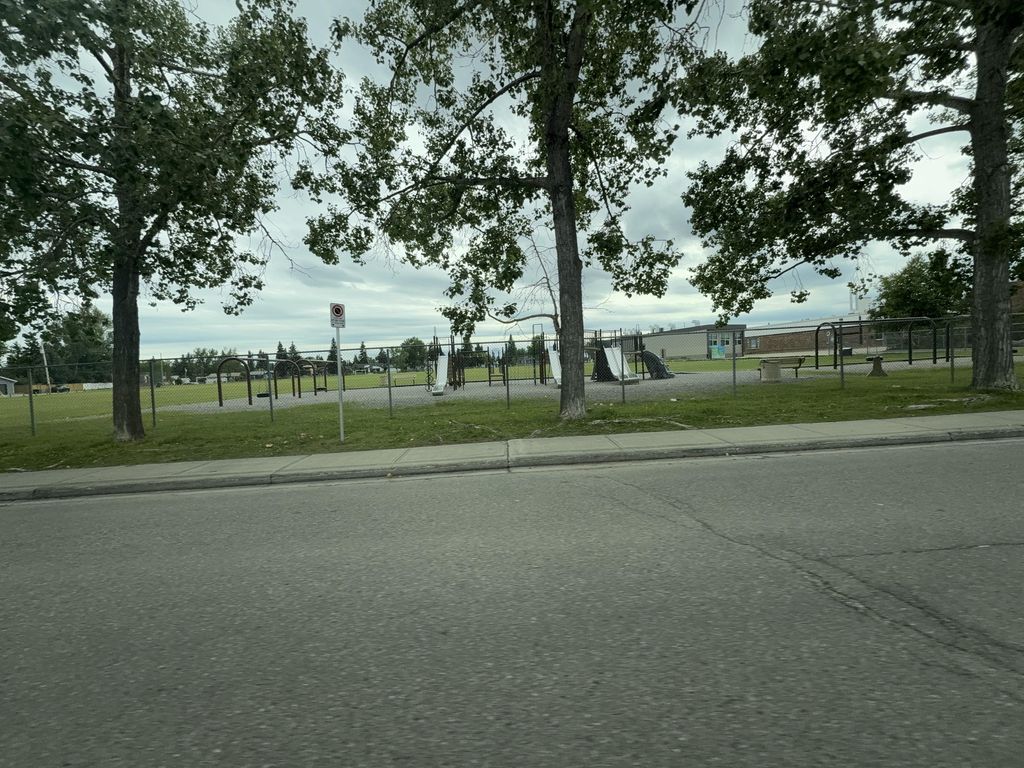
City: calgary